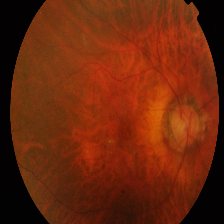
Diabetic retinopathy grade: Proliferative DR